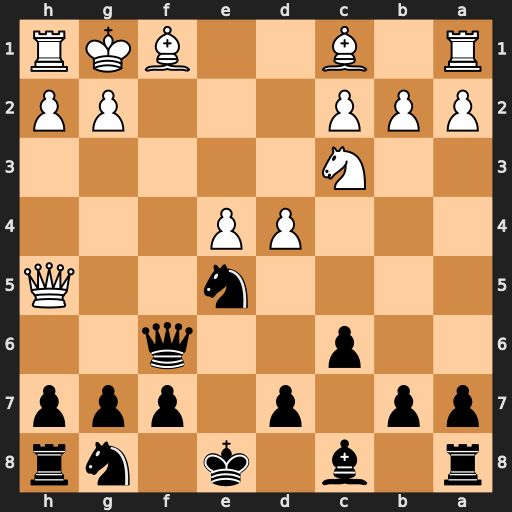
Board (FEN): r1b1k1nr/pp1p1ppp/2p2q2/4n2Q/3PP3/2N5/PPP3PP/R1B2BKR
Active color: b
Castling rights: kq
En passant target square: -
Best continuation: Ng4 Be3 Nxe3